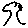
Label: tree